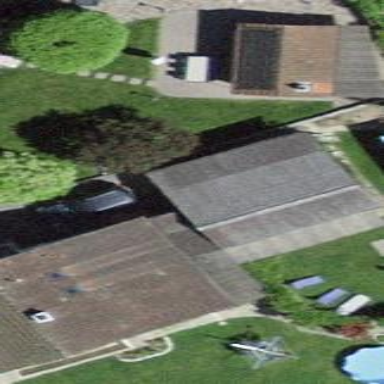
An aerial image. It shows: Garage building.